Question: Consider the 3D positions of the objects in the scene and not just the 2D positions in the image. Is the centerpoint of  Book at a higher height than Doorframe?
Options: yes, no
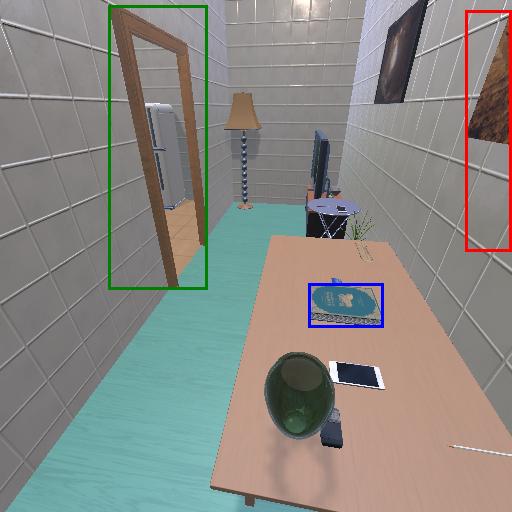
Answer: yes